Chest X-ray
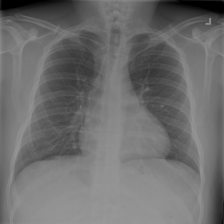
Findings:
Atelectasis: negative
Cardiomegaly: positive
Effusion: negative
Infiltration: negative
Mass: negative
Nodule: negative
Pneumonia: negative
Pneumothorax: negative
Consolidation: negative
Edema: negative
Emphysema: negative
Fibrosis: negative
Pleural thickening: negative
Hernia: negative